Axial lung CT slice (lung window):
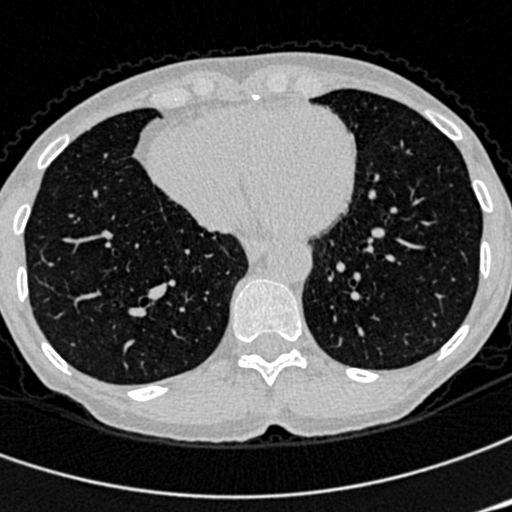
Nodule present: no